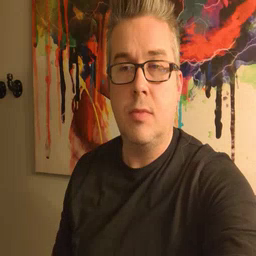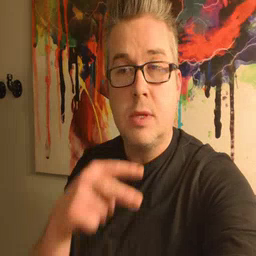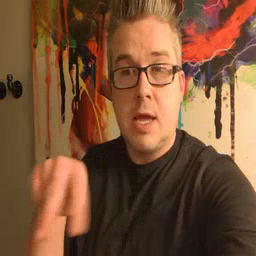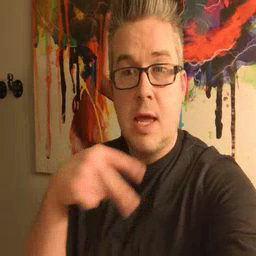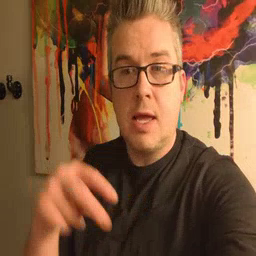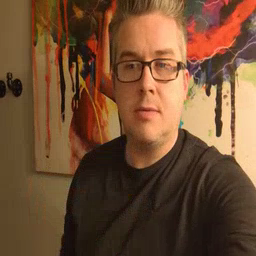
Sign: dance